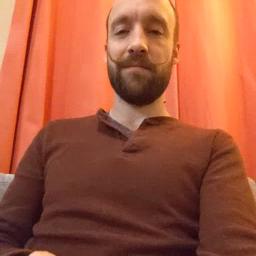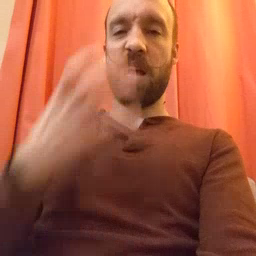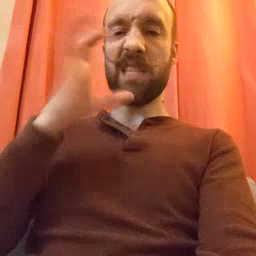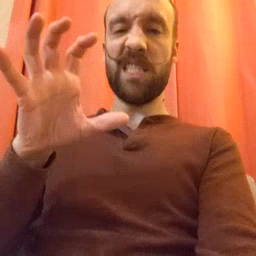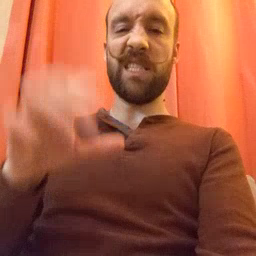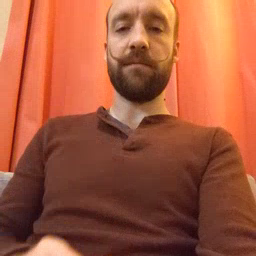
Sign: hot